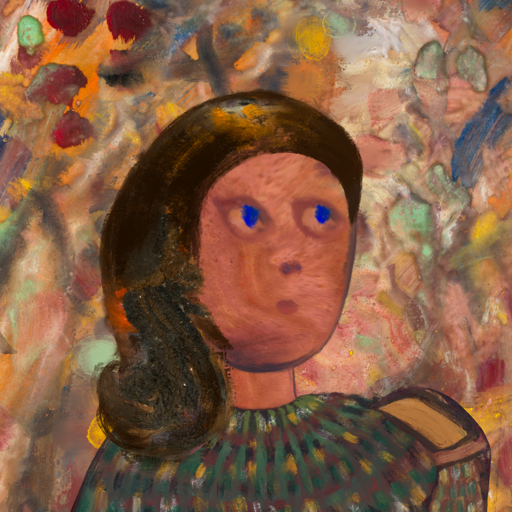
Background: Mother_And_Son_Mother, Head And Neck Side: Mother_And_Son_Mother, Face Side: Mother_And_Son_Mother, Bust: After_Raid, Hair Side: Gypsy_Queen, Head Accessory: Blank, Second Necklace: Blank, Necklace: Blank, Baby: Blank